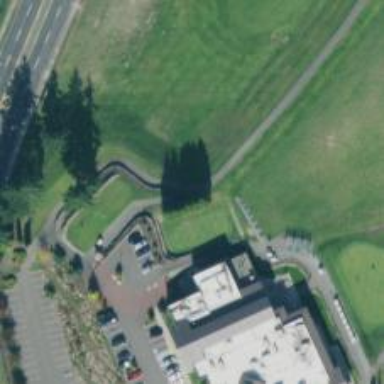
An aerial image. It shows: Golf cartpath that is also road path.